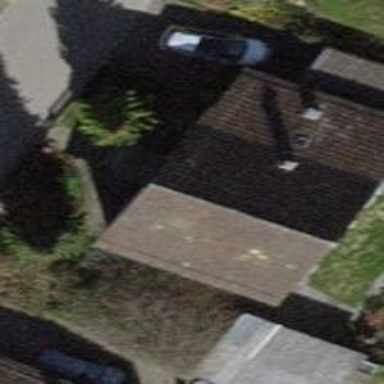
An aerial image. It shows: Building with tile roof.